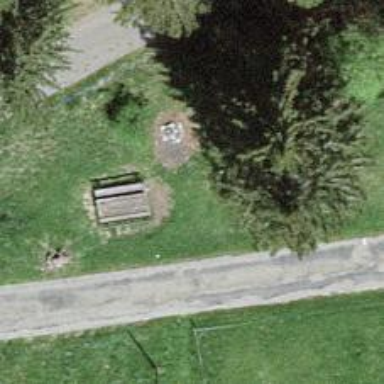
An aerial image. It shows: Picnic table located in leisure land area.